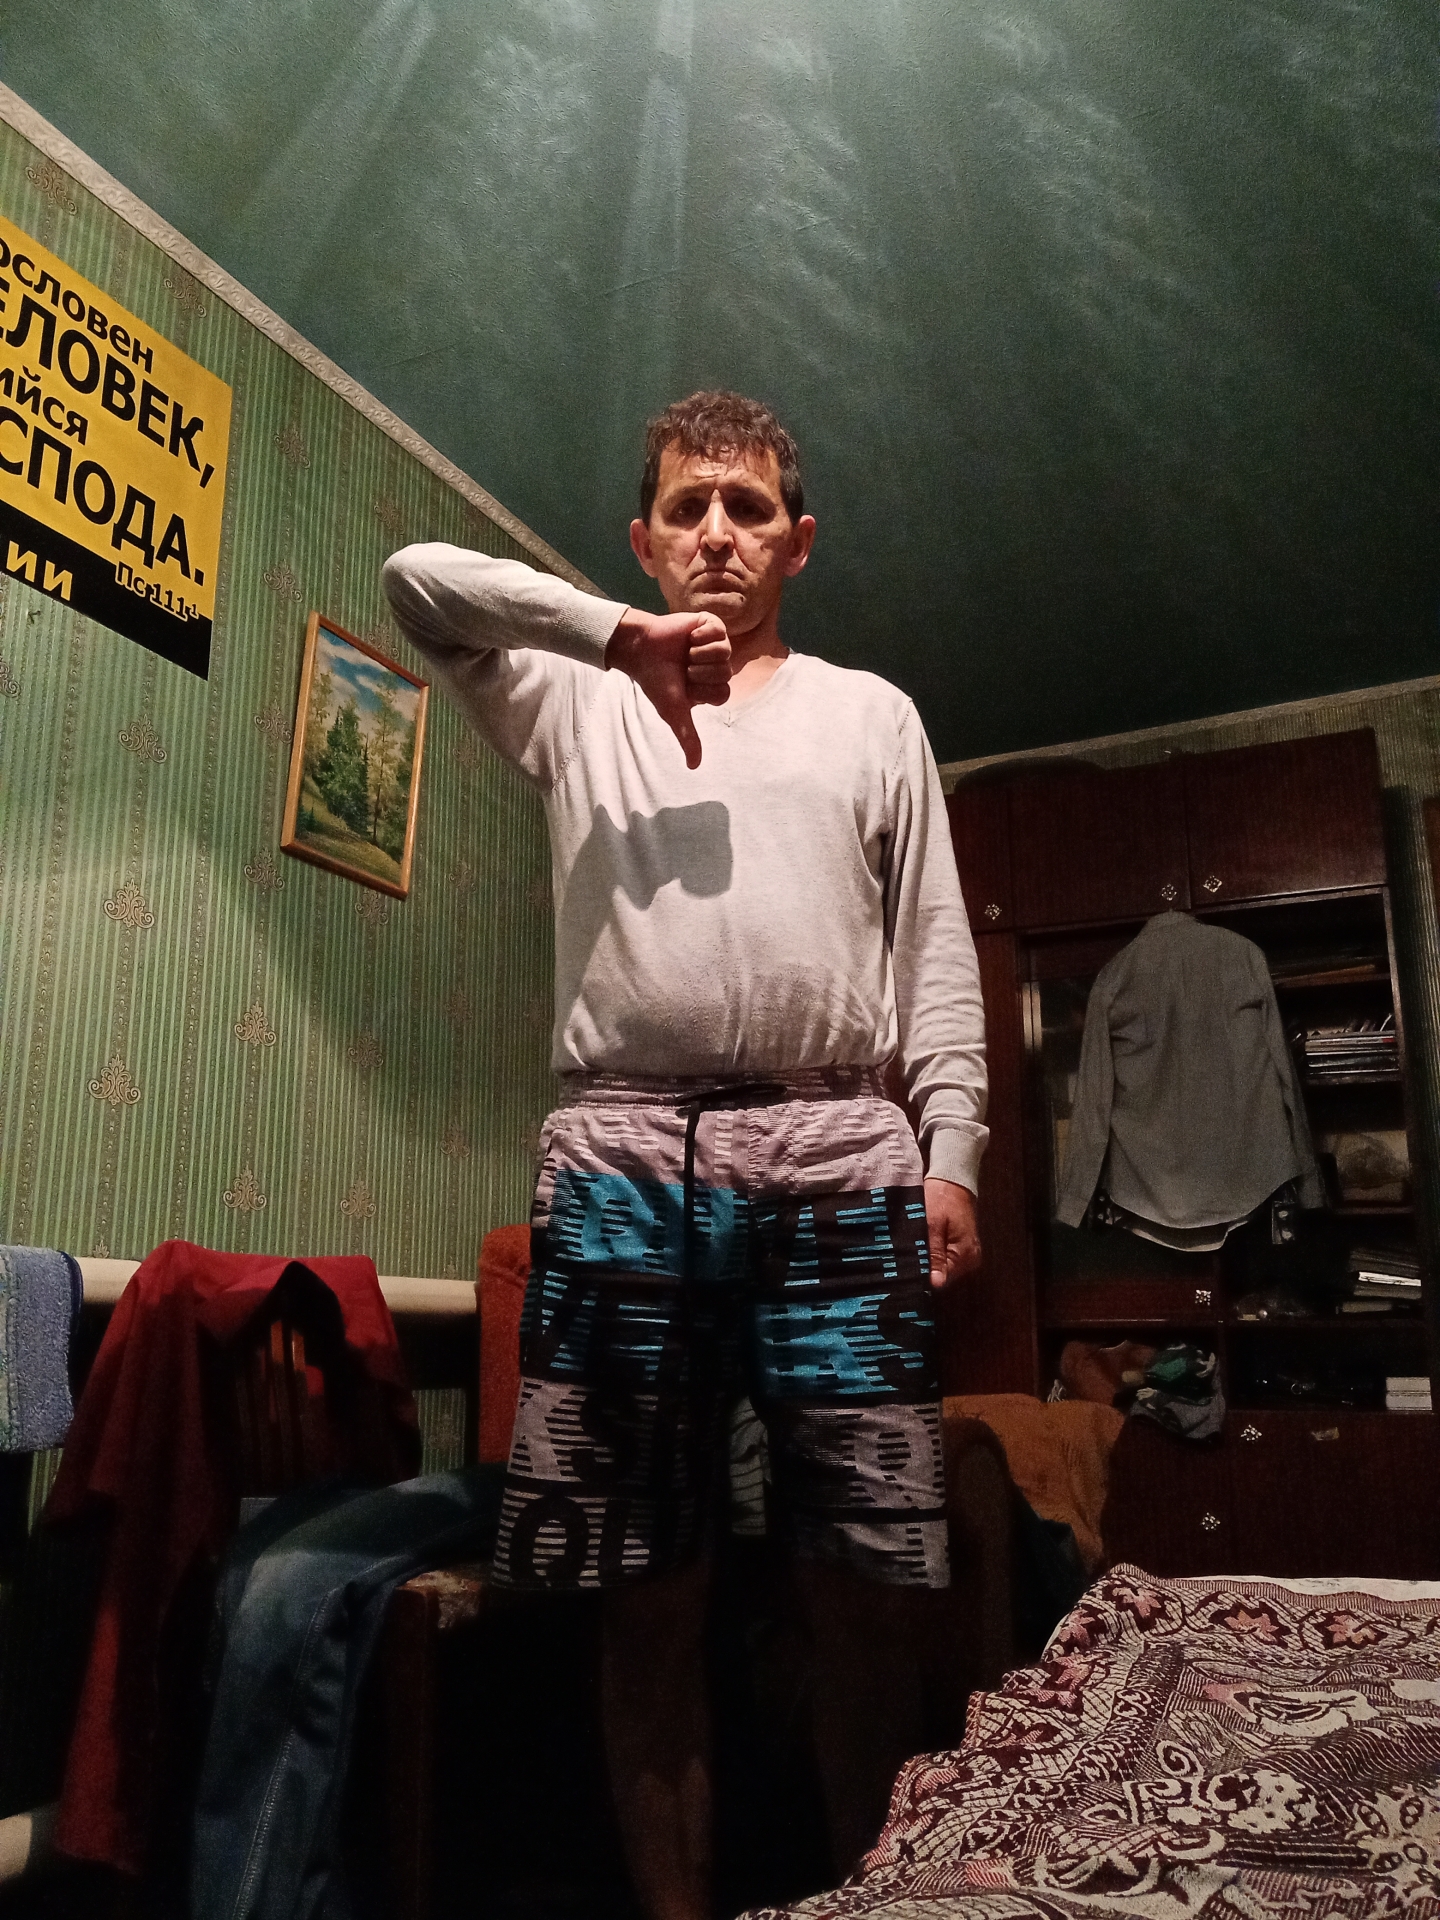
Label: noise